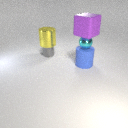
small gray metal cylinder to the left of large blue rubber cylinder